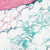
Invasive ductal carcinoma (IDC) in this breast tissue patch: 0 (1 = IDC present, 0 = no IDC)